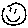
Label: smiley face